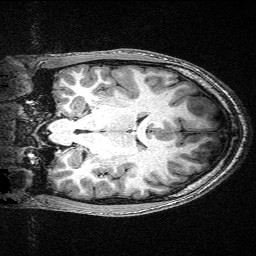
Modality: T1w
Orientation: coronal
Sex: male
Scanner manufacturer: siemens
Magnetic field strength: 3 T
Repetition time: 2.3 s
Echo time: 0.00336 s